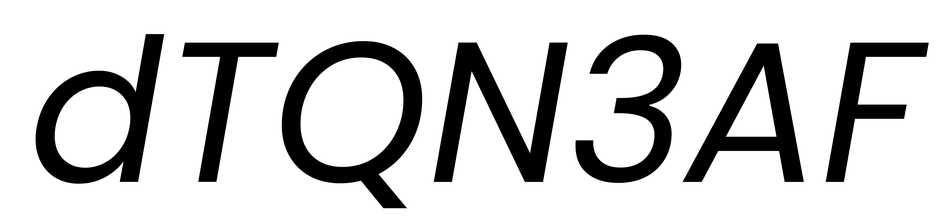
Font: Poppins-Italic